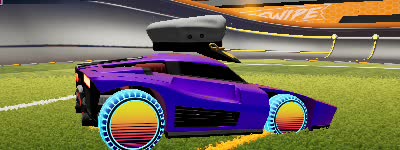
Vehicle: breakout